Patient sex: F
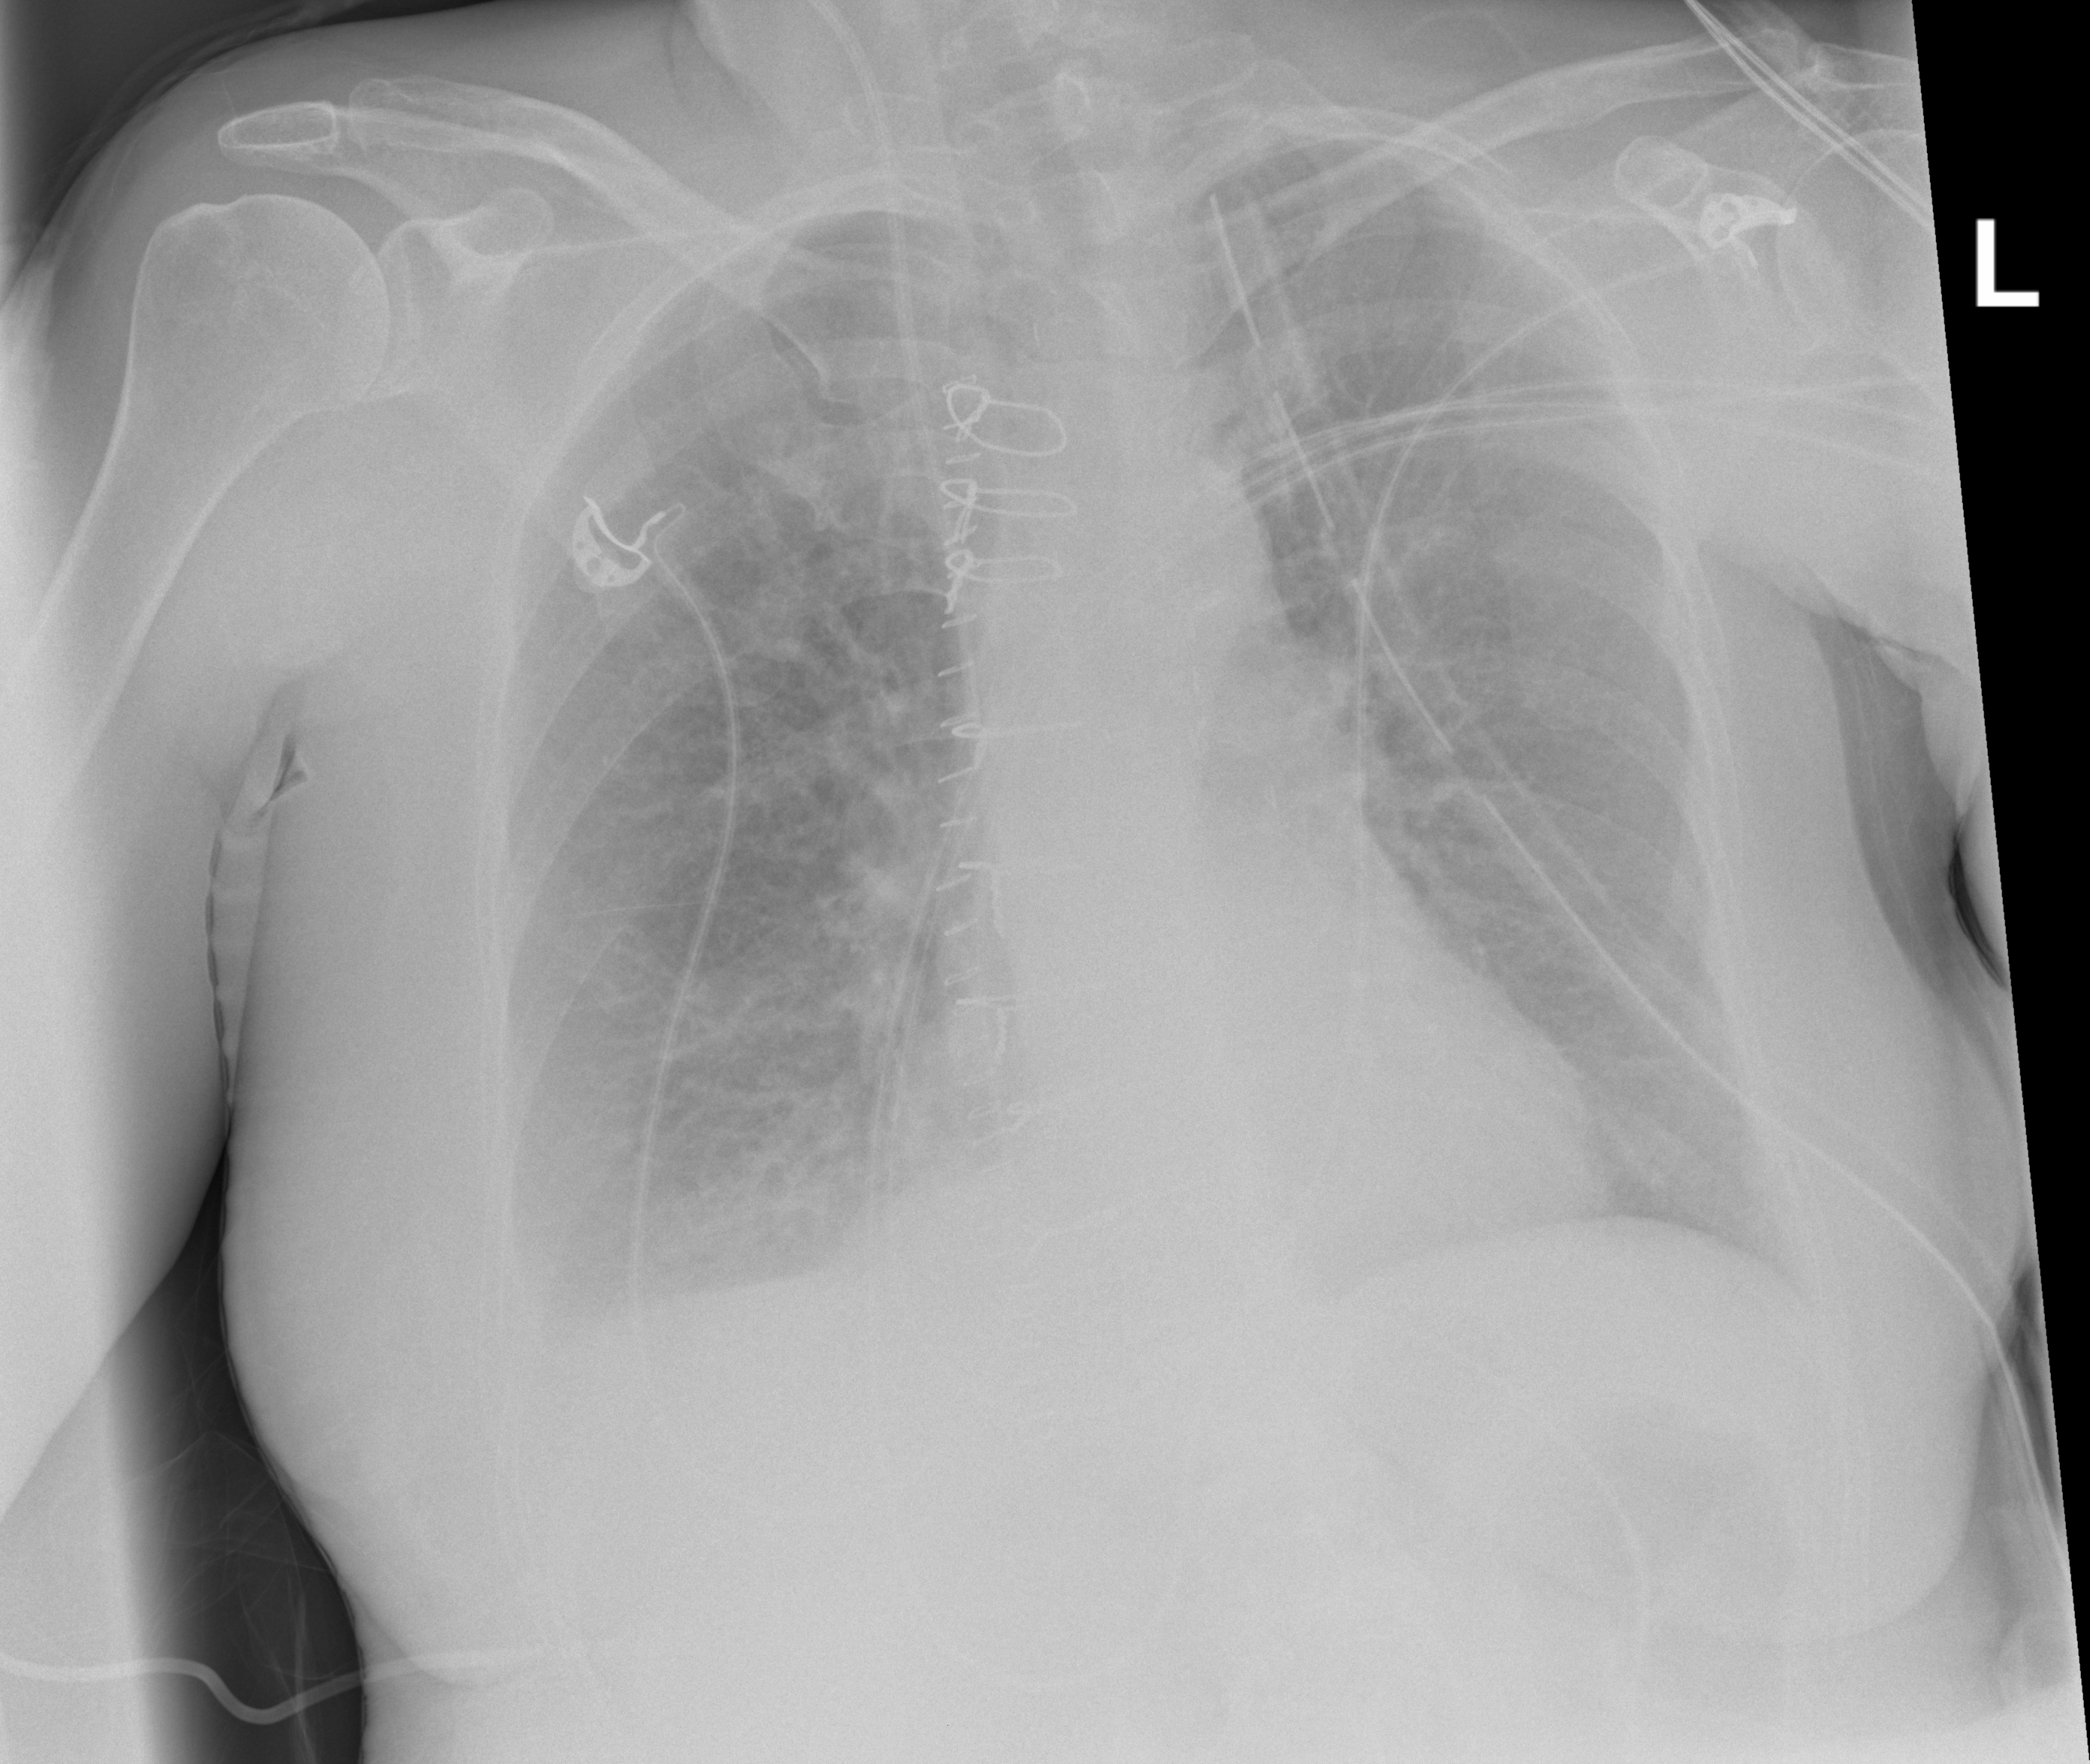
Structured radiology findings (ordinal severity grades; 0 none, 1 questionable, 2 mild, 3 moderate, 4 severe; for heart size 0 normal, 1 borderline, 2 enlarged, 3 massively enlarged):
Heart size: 0
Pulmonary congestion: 2
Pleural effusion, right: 2
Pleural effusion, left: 0
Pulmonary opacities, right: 1
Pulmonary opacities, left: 0
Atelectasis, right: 2
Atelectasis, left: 0